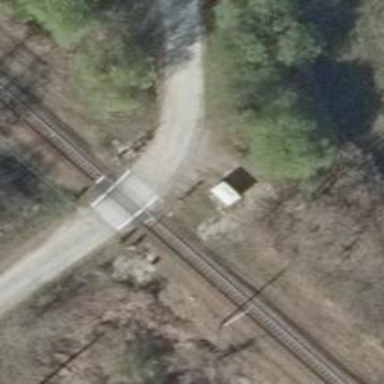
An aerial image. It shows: Railway signal.